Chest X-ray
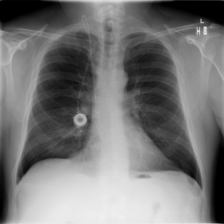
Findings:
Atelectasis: negative
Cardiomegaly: negative
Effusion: negative
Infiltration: negative
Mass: negative
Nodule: negative
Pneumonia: negative
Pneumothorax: negative
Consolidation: negative
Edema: negative
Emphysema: negative
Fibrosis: negative
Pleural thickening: negative
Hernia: negative